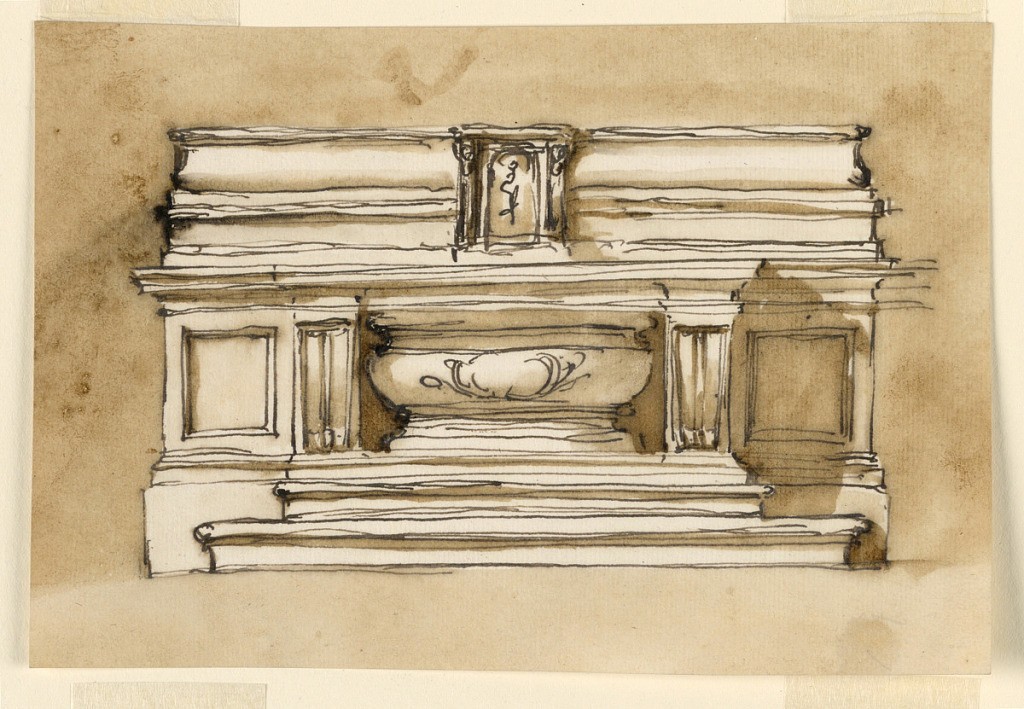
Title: Design for an Altar
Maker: Giuseppe Barberi, Italian, 1746–1809
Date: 1746-1809
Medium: Pen and brown ink, brush and brown wash on off-white laid paper
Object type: Drawing
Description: A variation of the altar in -1373. A tub sarcophagus fills the hollow. The lateral panels are empty. The furniture with the tabernacle is in teh scheme of 1901-39-2625, with a different design of the mouldings. Usual background.